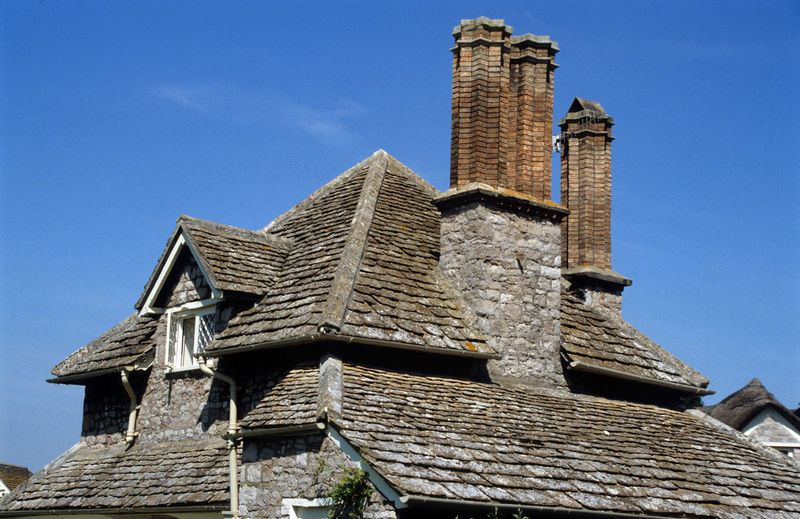
Titel: Model village, Dachgestaltung mit Schiefer
Künstler: John Nash
Standort: Bristol
Institution: Blaise Hamlet
Schlagwörter: blau, gestein, himmel, schatten, weiß, wolken, grün, ausschnitt, braun, fenster, grau, holz, schwarz, dach, gebäude, haus, rot, wolke, alt, wand, architektur, stein, steine, häuser, norden, gitter, sonne, land, pflanze, pflanzen, england, dachziegel, kamin, kamine, schornstein, turm, dächer, giebel, schornsteine, ziegel, steil, backstein, wolkenlos, amerika, bretagne, spitz, detail, foto, fotografie, photographie, schlote, penis, reetdach, fensterrahmen, türme, idyll, dachfenster, gauben, mauerwerk, regenrinne, moos, scheibe, dachstuhl, ranke, photo, sims, ziegeln, ziegelsteine, bewachsen, putz, quader, schnauze, fensterscheibe, farbfoto, schiefer, walm, walmdach, blauer himmel, gaube, regenrohr, abstufung, pyramide, abzug, bau, bruchstein, schrägen, rinne, schindeln, steinhaus, schindel, schindeldach, dachrinne, abgestuft, dachgaube, gibel, bauwerk, bewuchs, pultdach, satteldach, hausdach, dachfirst, pyramidendach, first, giebelfenster, giebeldach, spitzdach, schieferplatten, zeigel, schronsteine, rustikal, fallrohr, reet, regenrohre, butzen, steinsichtig, dachzeigel, dachrinnen, dachlandschaft, dachaufbau, dachplatten, giebeldächer, blau himmel, dachsteine, schornsteinaufsatz, 5, kamintürme, holzschindeln, #blau, #holz, rauchabzug, schornsteinefenster, 1 fenster, dachkennel, gutzen